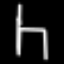
Label: chair